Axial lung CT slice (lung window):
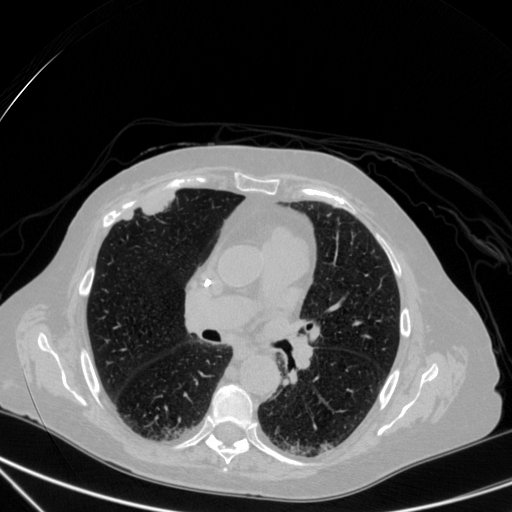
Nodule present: yes
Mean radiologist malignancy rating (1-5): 4